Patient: sex M, age 62
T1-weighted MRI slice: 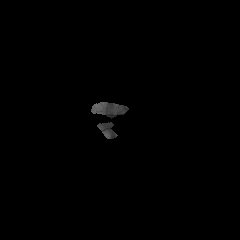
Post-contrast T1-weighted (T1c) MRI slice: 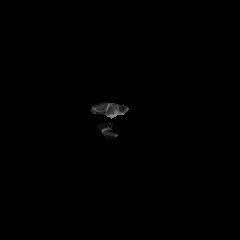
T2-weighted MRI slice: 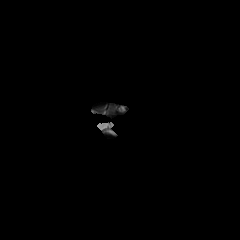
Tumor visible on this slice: no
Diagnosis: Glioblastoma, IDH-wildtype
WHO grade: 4